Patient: sex F, age 65
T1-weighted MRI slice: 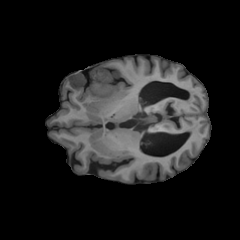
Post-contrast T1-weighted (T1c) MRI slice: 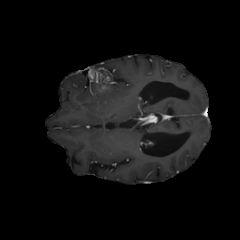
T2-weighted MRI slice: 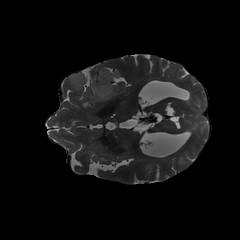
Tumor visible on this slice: yes
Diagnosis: Glioblastoma, IDH-wildtype
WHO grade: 4